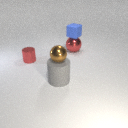
small blue rubber cube above large red metal sphere